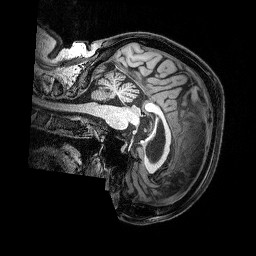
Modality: T1w
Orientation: sagittal
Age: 74
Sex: female
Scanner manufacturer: siemens
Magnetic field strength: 3 T
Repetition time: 2.5 s
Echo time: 0.00369 s